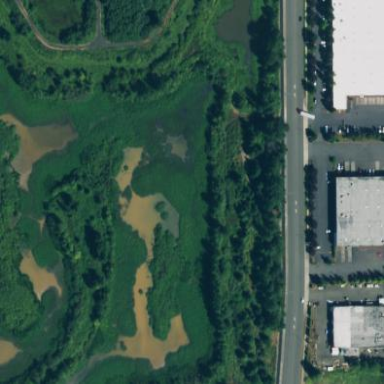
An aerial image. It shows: Pond serving as stormwater treatment area.